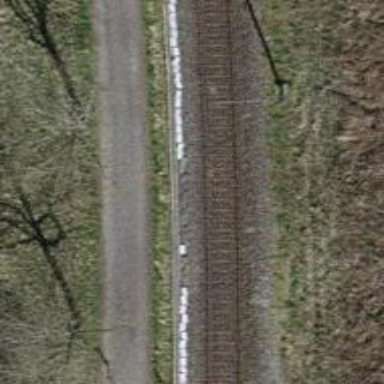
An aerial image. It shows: Track with grade 1 quality.